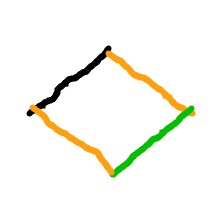
Shape: rhombus